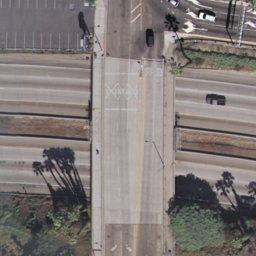
Label: overpass